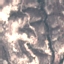
Land use / land cover: HerbaceousVegetation